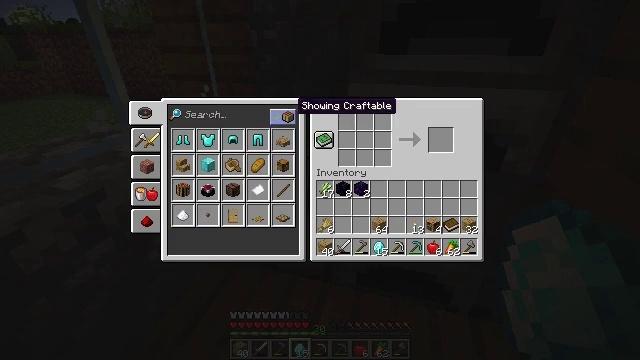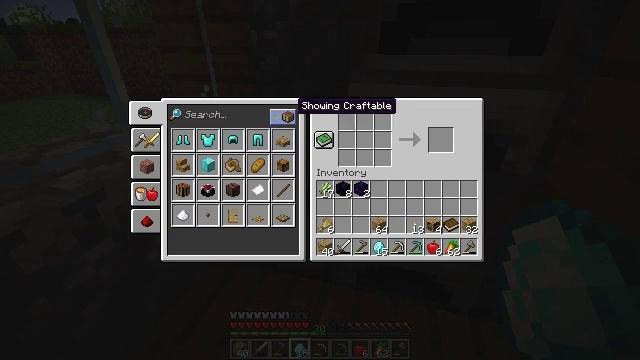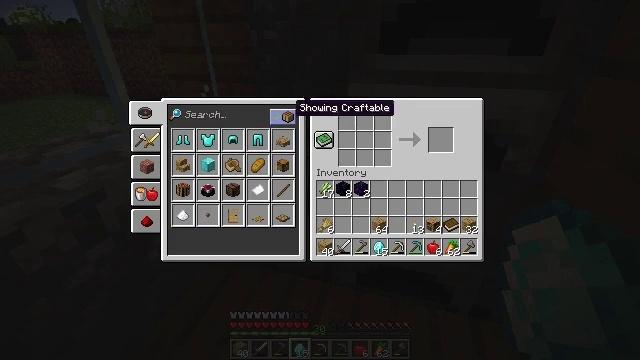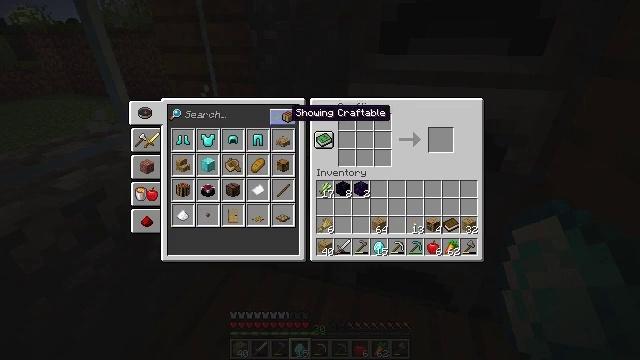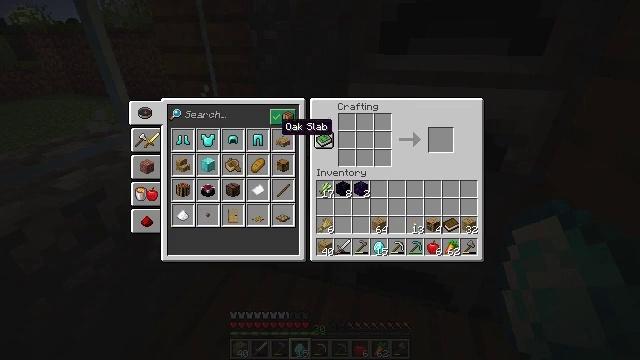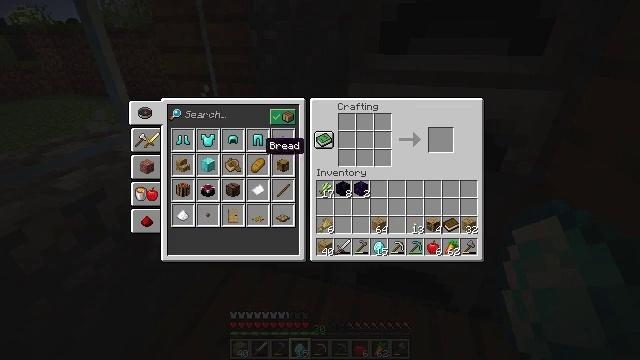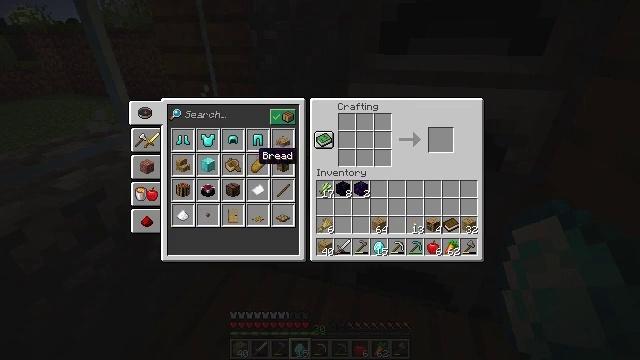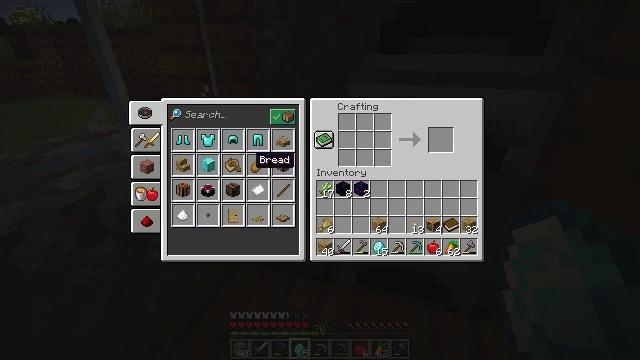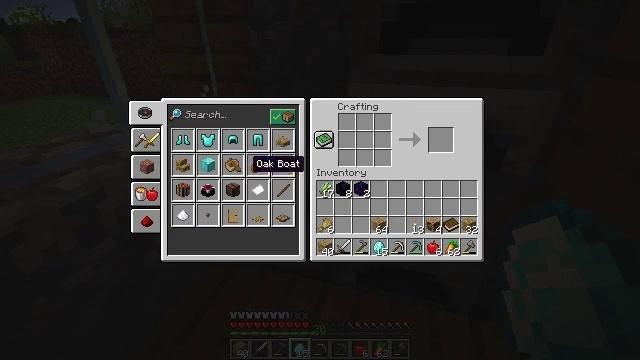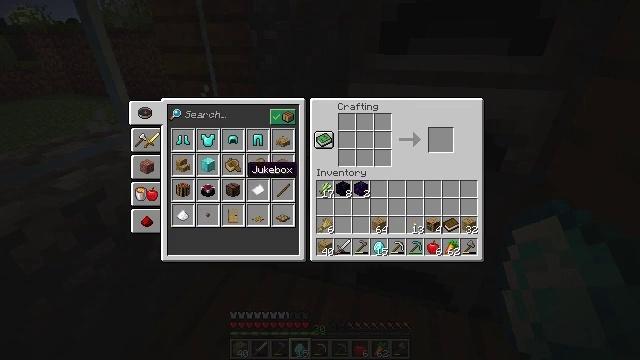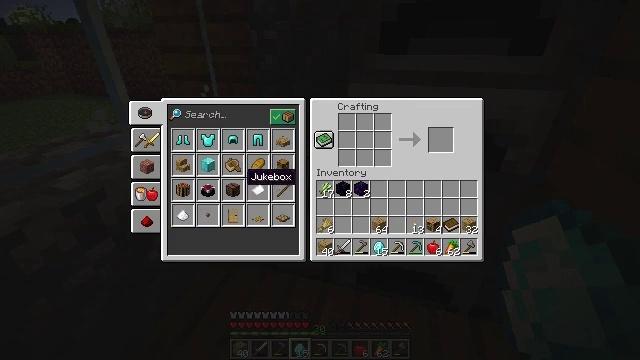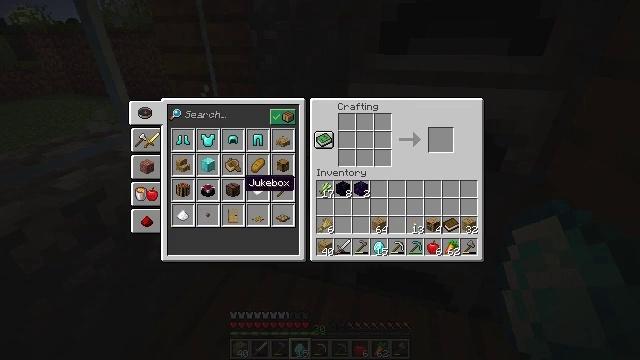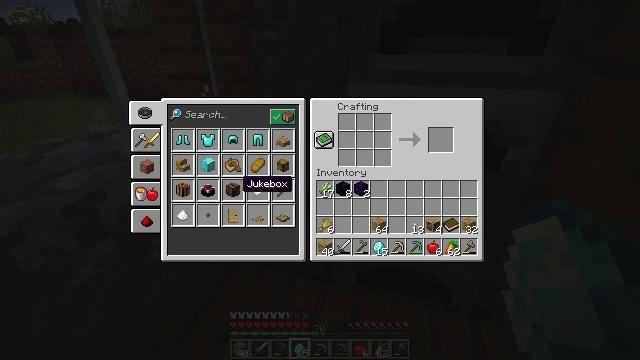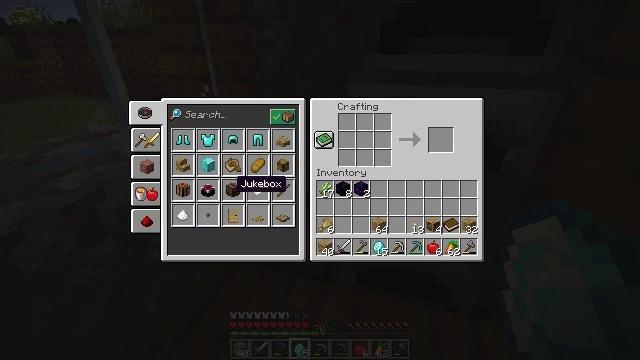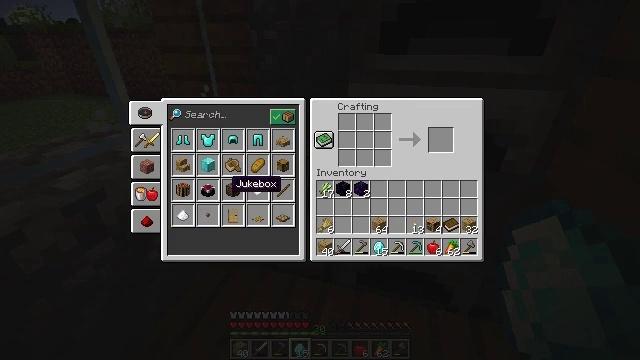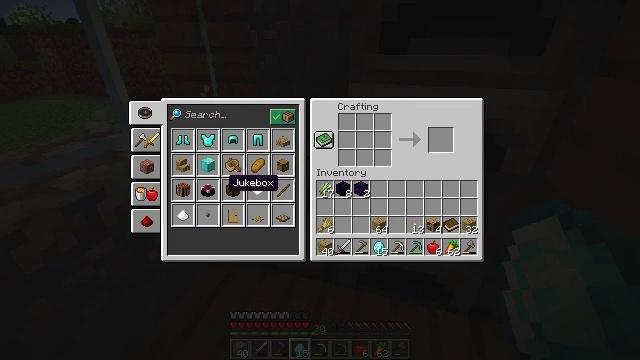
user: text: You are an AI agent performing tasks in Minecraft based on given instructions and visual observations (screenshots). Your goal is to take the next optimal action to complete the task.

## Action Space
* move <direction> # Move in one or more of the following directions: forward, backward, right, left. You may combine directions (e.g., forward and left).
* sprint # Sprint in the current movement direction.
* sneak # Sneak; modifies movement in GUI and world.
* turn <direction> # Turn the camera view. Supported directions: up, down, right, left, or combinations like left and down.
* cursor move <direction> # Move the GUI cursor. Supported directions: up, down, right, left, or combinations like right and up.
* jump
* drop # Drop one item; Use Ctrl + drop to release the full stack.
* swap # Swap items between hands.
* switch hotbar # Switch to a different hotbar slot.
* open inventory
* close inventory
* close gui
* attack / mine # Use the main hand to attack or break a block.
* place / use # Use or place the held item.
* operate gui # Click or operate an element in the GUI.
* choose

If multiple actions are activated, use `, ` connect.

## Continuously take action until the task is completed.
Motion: motion action
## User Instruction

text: Obtain an enchanting table using obsidian, diamonds, and a book.
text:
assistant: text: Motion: operate gui
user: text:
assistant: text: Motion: no_op
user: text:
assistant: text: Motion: no_op
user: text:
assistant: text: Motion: cursor move left and down
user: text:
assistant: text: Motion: cursor move left and down
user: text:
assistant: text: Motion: cursor move left and down
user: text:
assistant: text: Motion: no_op
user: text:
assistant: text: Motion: no_op
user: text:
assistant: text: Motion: no_op
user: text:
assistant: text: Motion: cursor move down
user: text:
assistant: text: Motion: no_op
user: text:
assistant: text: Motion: no_op
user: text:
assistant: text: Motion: no_op
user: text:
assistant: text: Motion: no_op
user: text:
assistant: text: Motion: no_op
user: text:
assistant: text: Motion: no_op
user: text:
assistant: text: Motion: no_op
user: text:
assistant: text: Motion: no_op
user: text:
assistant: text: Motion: no_op
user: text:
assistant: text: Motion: operate gui
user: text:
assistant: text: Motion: operate gui
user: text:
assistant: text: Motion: no_op
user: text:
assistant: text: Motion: cursor move right
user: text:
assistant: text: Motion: cursor move right
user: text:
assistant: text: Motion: cursor move right and up
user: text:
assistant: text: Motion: cursor move right and up
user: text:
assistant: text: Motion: cursor move right and up
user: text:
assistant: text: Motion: cursor move right
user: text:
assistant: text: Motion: no_op
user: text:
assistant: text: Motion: cursor move right